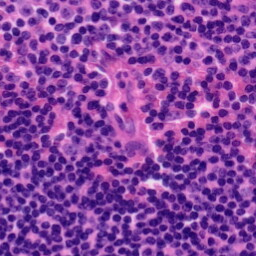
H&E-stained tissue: Tonsil